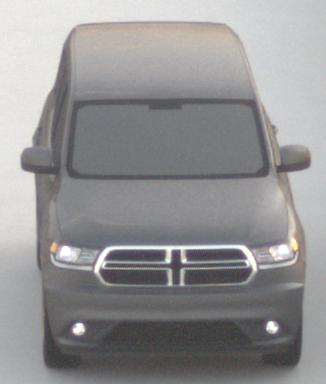
Make: Dodge
Model: Durango
Detailed model: Gen. 3
Model produced from: 2010
Doors: 5
Color: gray
Road condition: dry road
Daytime: sunrise or sunset
Contrast: low contrast